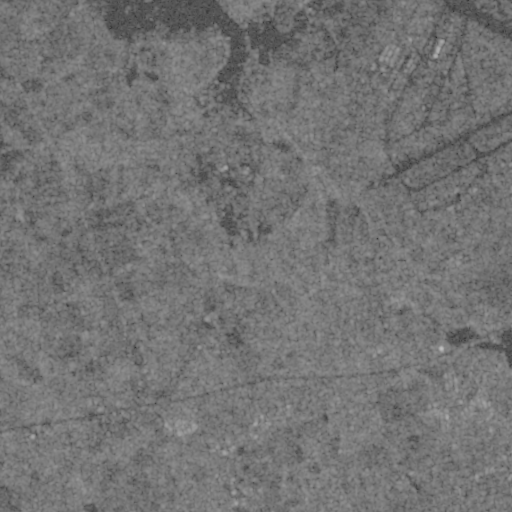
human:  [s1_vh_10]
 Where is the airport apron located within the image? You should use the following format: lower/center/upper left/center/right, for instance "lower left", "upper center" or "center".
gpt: The airport apron is located in the upper right of the image.
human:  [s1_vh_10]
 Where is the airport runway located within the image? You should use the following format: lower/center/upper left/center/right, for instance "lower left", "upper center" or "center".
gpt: The airport runway is located in the upper right of the image.
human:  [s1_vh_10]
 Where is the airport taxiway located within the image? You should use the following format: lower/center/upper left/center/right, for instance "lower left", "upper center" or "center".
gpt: The airport taxiway is located in the upper right of the image.
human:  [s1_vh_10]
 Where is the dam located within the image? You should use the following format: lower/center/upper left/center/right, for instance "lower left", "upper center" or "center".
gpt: The dam is located in the lower right of the image.
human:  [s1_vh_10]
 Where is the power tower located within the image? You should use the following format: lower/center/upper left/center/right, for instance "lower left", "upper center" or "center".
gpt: The power tower is located in the lower of the image.
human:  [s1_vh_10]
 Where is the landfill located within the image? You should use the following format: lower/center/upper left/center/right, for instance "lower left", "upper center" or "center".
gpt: There is no landfill in the image.

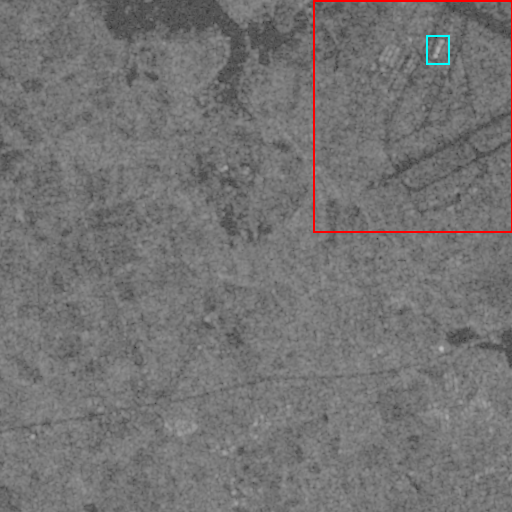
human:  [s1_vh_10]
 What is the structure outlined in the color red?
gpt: The structure outlined in red is an airport.
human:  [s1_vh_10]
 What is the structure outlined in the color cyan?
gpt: The structure outlined in cyan is an airport apron.
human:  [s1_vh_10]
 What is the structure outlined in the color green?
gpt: There is no green outline.